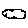
Label: cloud